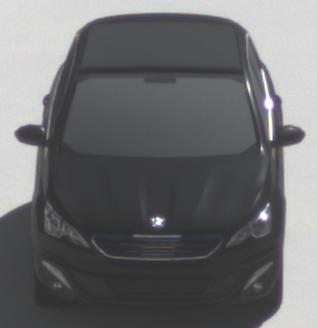
Make: Peugeot
Model: 308 VTi 82
Detailed model: 308 (II)
Model produced from: 2013/09
Model produced until: 2014/11
Doors: 5
Color: black
Road condition: dry road
Daytime: morning or afternoon
Contrast: high contrast